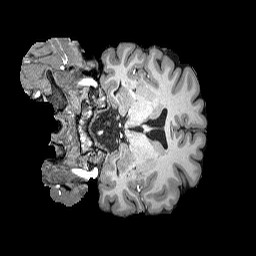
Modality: T1w
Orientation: coronal
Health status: ill